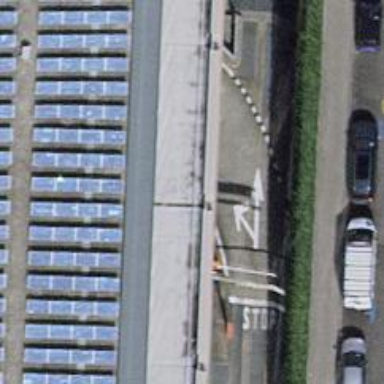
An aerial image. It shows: Parking entrance.